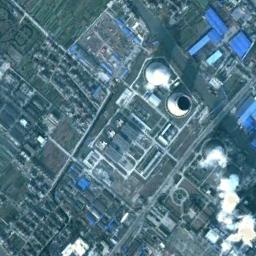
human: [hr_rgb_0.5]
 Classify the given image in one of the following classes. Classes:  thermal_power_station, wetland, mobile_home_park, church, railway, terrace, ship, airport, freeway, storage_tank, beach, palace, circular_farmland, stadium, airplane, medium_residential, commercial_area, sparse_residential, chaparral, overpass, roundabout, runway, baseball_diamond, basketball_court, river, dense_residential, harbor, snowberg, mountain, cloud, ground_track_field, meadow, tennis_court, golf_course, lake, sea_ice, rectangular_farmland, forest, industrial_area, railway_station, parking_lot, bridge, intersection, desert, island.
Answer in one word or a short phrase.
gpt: thermal_power_station